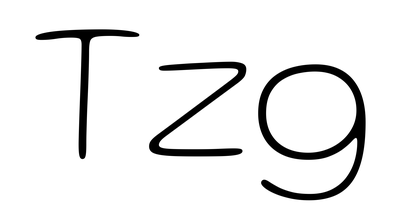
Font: Gluten_Thin